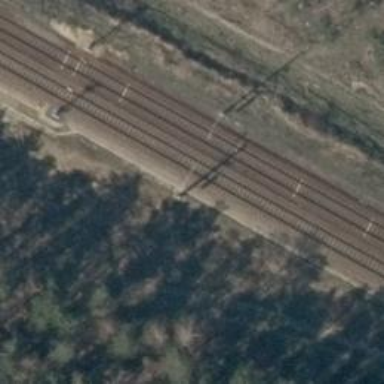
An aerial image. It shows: Railway track with contact lines for electrification.